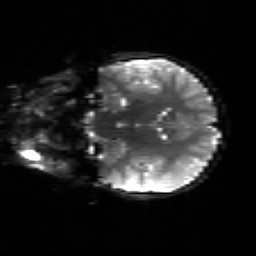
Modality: sbref
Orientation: coronal
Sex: male
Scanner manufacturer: siemens
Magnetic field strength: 3 T
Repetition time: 5 s
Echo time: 0.071 s